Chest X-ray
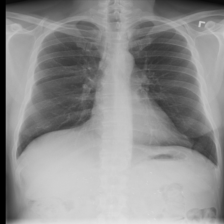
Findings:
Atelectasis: negative
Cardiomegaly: negative
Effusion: negative
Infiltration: negative
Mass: negative
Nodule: negative
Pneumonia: negative
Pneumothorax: negative
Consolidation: negative
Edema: negative
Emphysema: negative
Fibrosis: negative
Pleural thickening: negative
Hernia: negative